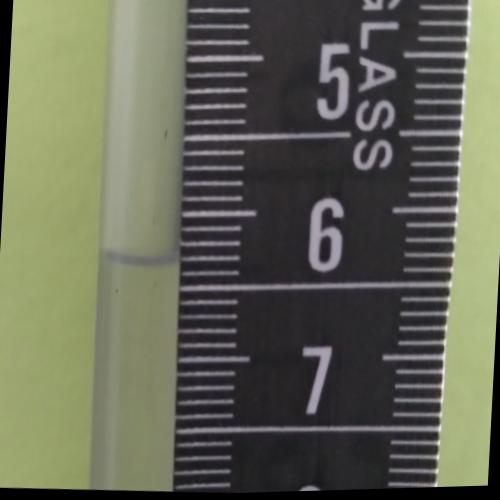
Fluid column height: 6.3 cm